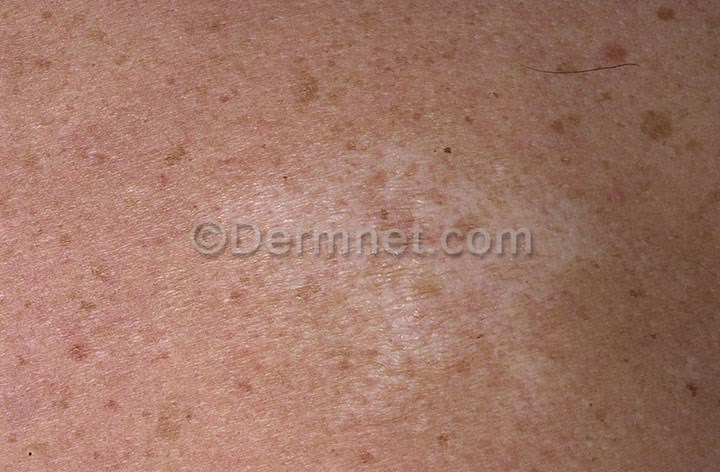
Disease: Lupus and other Connective Tissue diseases